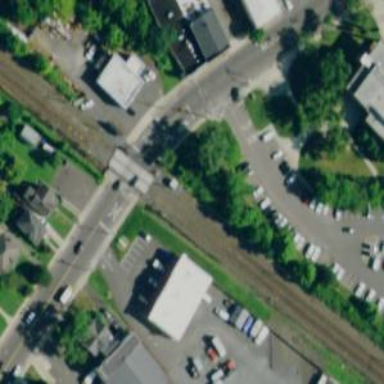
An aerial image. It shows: Railway crossing.